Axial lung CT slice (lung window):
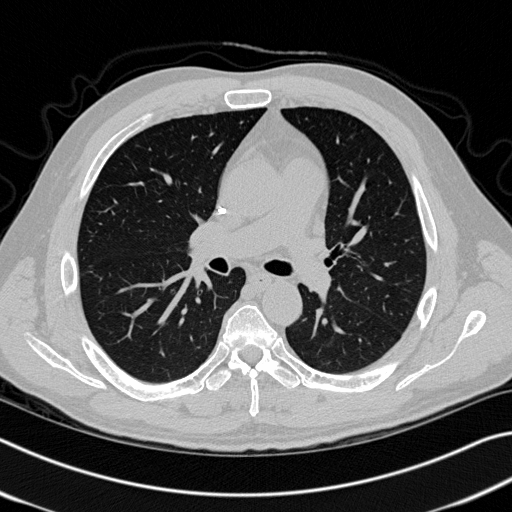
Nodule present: no